Question: Count the number of objects in the diagram.
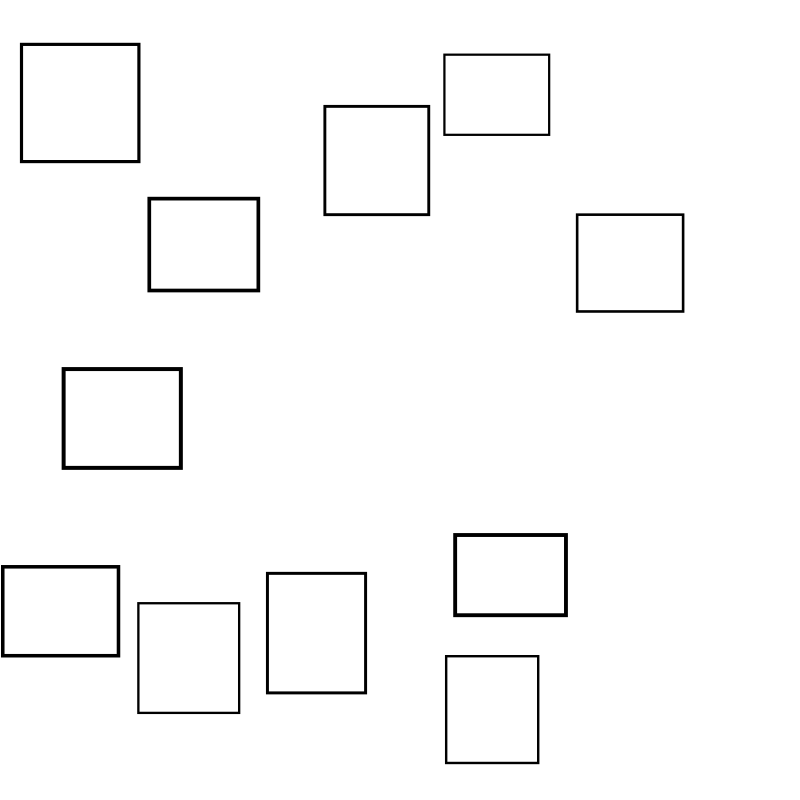
Answer: 11